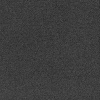
Atmospheric dust classification: dusty